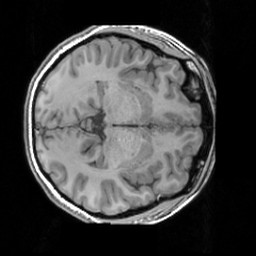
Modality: T1w
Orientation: axial
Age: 25
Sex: female
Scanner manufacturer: siemens
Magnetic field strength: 3 T
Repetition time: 1.63 s
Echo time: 0.00311 s